Question: I have a grid that works perfectly, except that I want the columns in the nav to butt up against each other. This is a 24-column magic grid on desktop, and each of these nav items are 4/24. If I try negative margins, they no longer span the whole width of the nav bar, they slide over to the left and leave a hole (last item is an omega). Can this be done with columns, or do I just need to do my navbar without? Here in this screenshot I have colored them all gray to make it obvious:

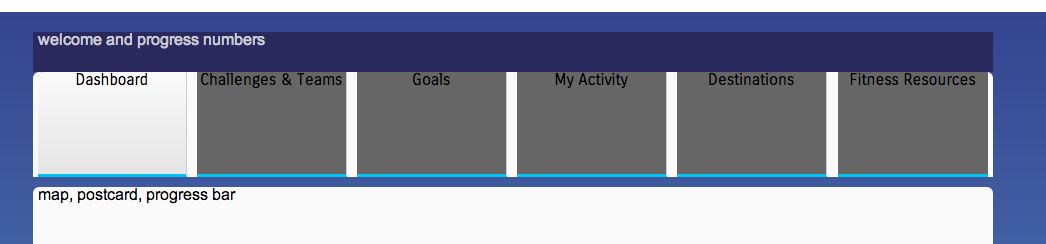
Answer: Eric Meyer is so awesome that he's now included something that would help you with this problem Steve - have a look at <URL> in the latest version of Susy.
I believe this would help you with your problem. It allows you to do the following:
'''
.nav-item {
...
@include bleed(1 of 4);
}
'''
Have a thorough read through of <URL>
Hope that helps! And thanks Eric for doing such a great job on Susy :)